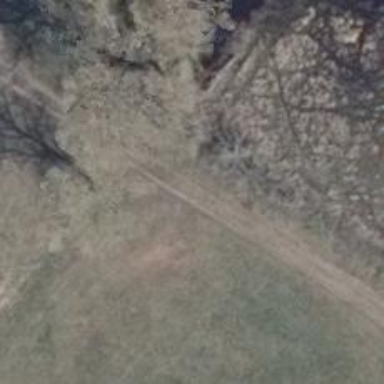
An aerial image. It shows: Track with grade 3 tracktype.